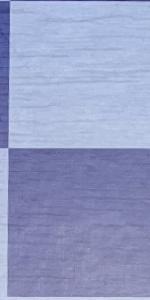
Label: Empty